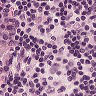
Metastatic tissue present: no